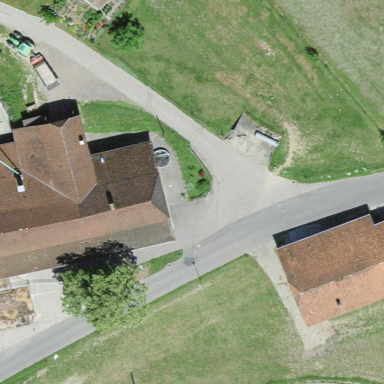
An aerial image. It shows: Farmyard area.